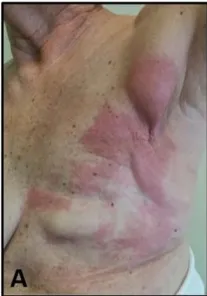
Evolution of Case 1-cutaneous metastasis:. Before TDM1 initiation.
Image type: medical_photograph (skin_photograph)